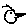
Label: bird